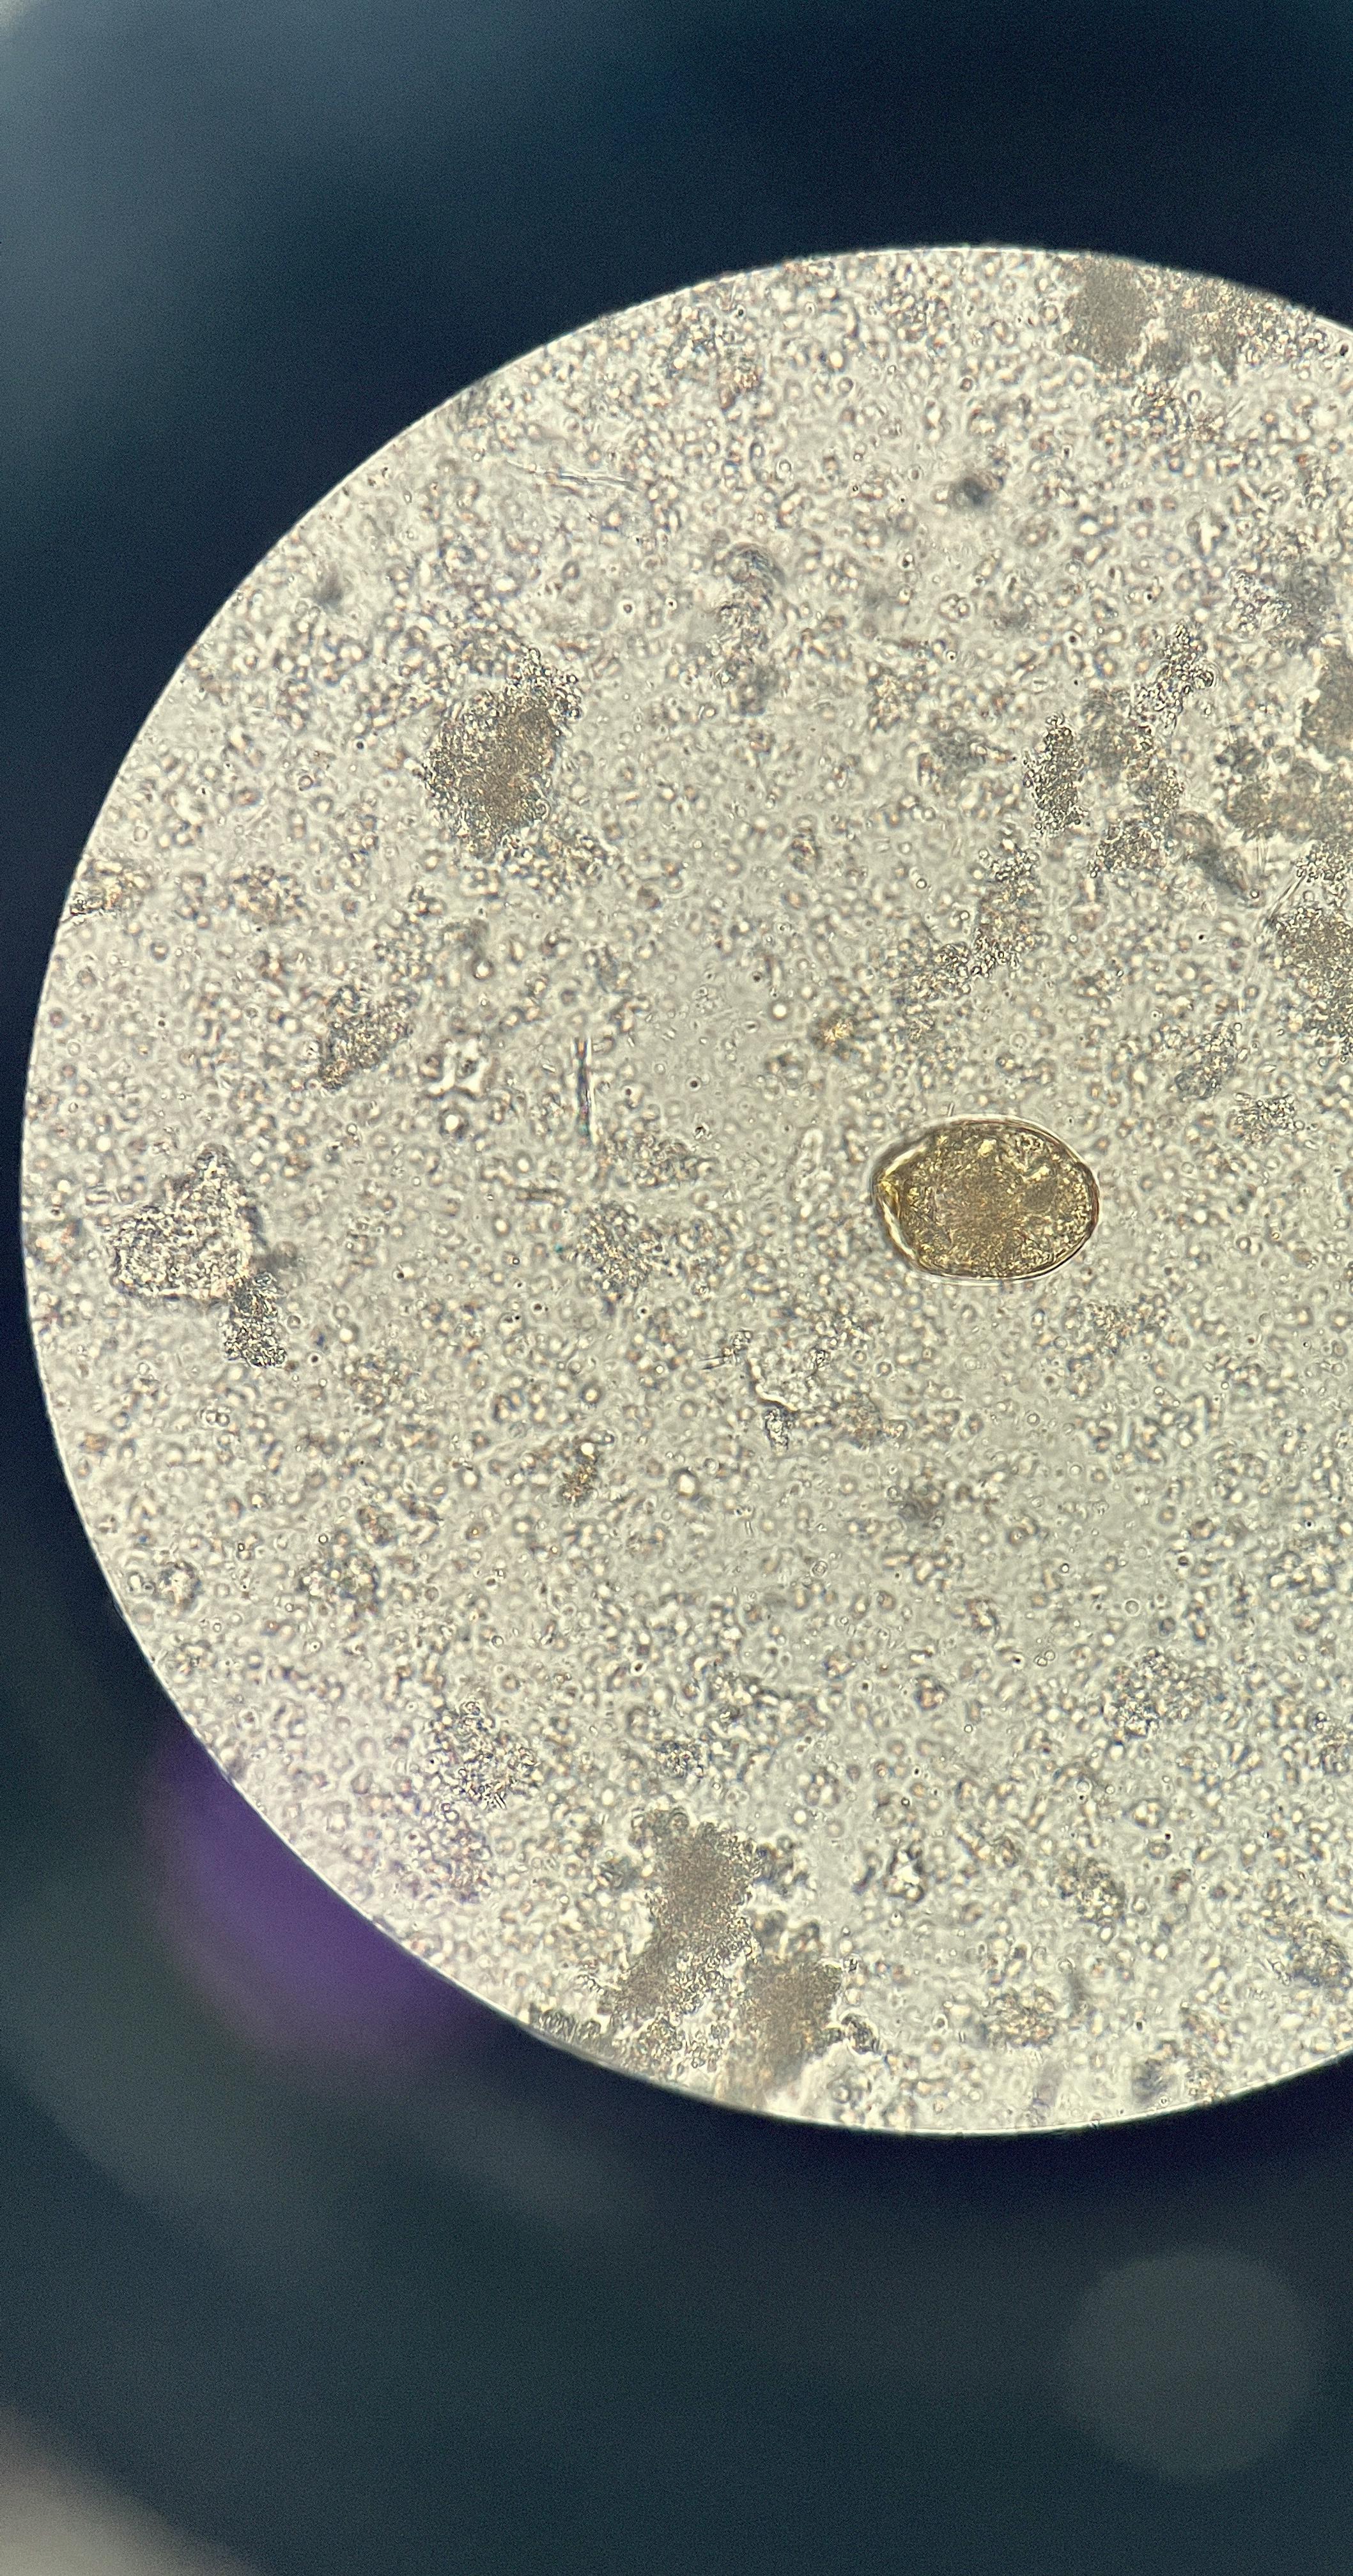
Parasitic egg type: Paragonimus spp